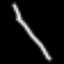
Label: line